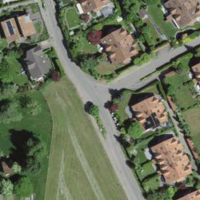
EUNIS habitat code: 55
Species observed at this site:
Lysimachia nummularia
Ficus carica